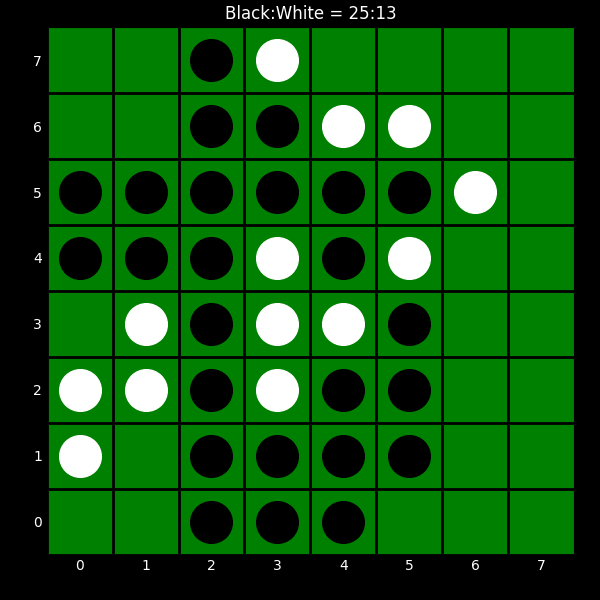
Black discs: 25
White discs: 13